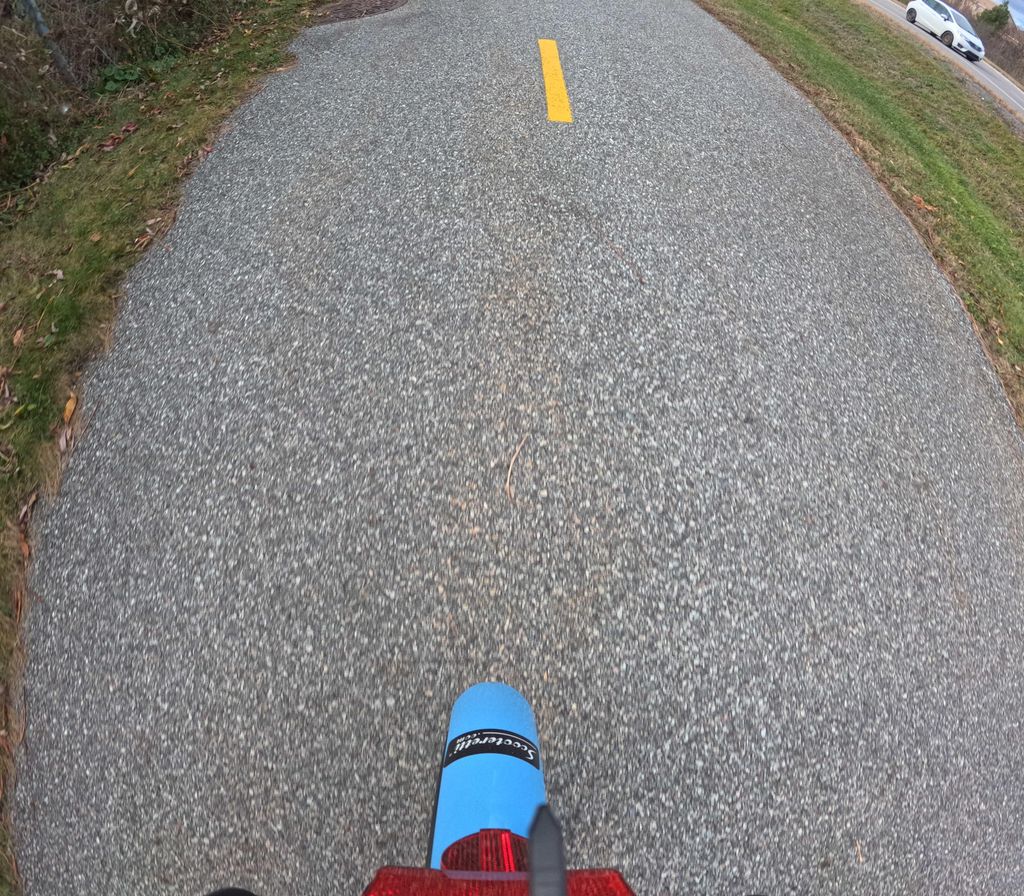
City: ottawa-gatineau